Current action and preconditions to check: trajectory_clear

Your task: For each precondition in the list above, predict whether it will hold at this action.

Consider the current scene as observed from the mobile robot's camera, and analyze the predicted future states of all dynamic agents (e.g., people, animals, vehicles, or any moving entities) within the NEXT SECOND.

IMPORTANT: Only answer "very likely" if you are absolutely certain—based on strong, clear evidence—that a dynamic agent will violate the precondition in the predicted future state. Do NOT answer "very likely" for unlikely, ambiguous, or low-probability risks.

Ask yourself for each precondition: Is there a high probability, with clear and convincing evidence, that the predicted future states of any dynamic agent will interfere with the predicted future state of the currently executing action within the NEXT SECOND, causing that precondition to fail?

Assess the risk level based on these predictions. Use "likely" or "very likely" if motions create a clear risk of interference.

Use "neutral" or "improbable" if agents are nearby but their predicted paths are clearly diverging or non-conflicting.

Failure Risk Categories: "very improbable", "improbable", "neutral", "likely", "very likely"

Answer Format: Output ONLY the probability_of_failure value from these categories: "very improbable", "improbable", "neutral", "likely", "very likely"

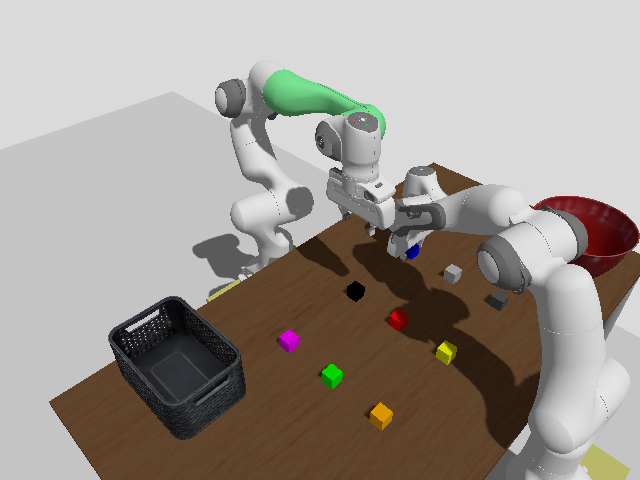

Answer: improbable